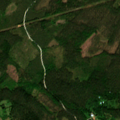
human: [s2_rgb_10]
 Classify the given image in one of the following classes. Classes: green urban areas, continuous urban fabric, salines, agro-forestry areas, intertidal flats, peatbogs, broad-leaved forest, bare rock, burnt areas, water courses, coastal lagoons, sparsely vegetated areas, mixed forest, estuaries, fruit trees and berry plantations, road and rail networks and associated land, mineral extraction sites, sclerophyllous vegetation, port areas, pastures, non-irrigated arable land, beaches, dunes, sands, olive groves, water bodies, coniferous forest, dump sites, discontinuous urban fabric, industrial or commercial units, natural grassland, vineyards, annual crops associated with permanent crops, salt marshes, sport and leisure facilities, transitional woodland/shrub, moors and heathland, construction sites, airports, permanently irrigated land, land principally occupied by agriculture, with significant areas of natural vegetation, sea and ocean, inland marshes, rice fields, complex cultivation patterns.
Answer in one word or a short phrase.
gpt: coniferous forest, transitional woodland/shrub